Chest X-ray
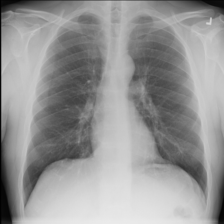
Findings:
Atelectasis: negative
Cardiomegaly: negative
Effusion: negative
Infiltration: negative
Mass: negative
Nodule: negative
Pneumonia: negative
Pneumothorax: negative
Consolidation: negative
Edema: negative
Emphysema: negative
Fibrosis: negative
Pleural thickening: negative
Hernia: negative